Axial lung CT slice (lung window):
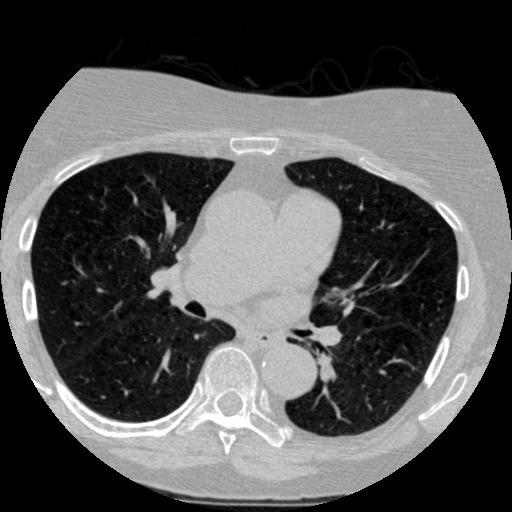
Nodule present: no